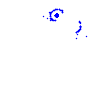
Particle: kaon